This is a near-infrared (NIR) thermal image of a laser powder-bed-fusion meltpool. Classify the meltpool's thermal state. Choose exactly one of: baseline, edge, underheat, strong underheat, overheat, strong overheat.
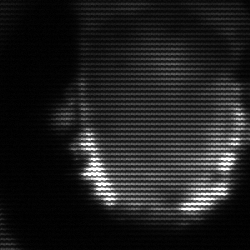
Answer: baseline